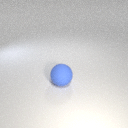
large blue rubber sphere